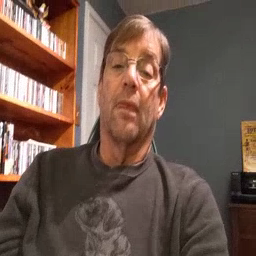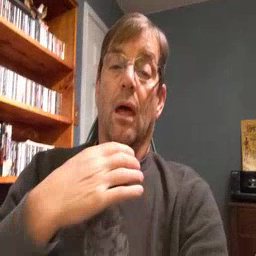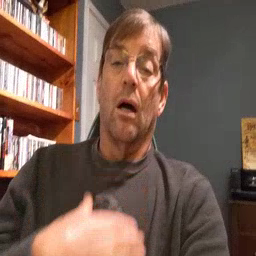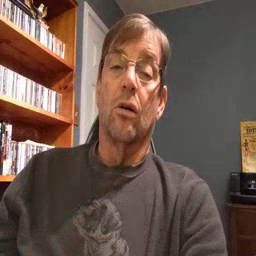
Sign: hungry